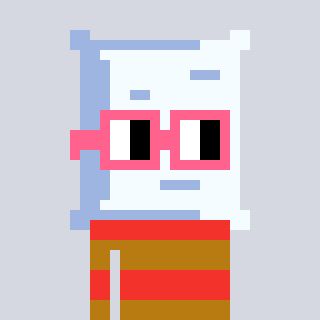
a pixel art character with square pink glasses, a pillow-shaped head and a gold-colored body on a cool background